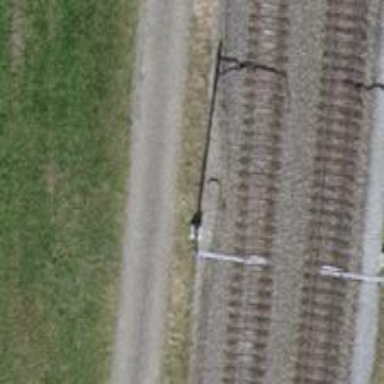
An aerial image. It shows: Railway milestone.